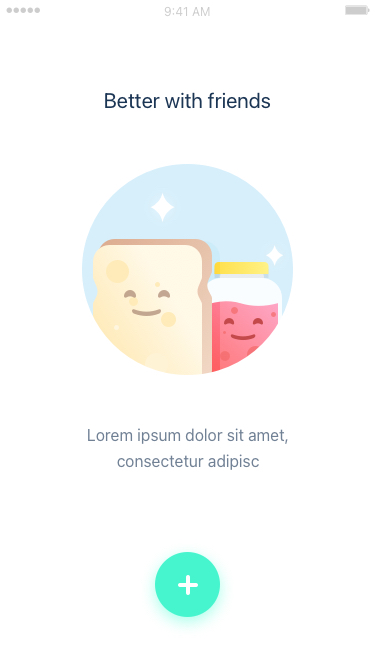
Text in this UI design:
Lorem ipsum dolor sit amet, consectetur adipisc
Better with friends